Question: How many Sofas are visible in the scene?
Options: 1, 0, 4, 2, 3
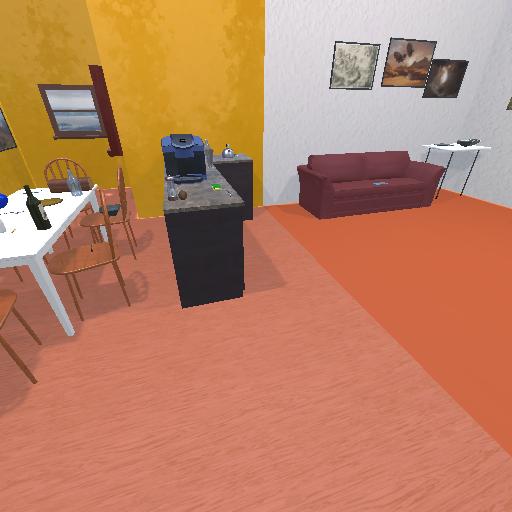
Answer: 1